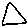
Label: triangle